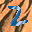
Label: 2